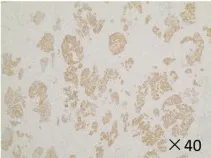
Histopathology and immunohistochemistry of the patient. (B, E), Syn.
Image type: pathology (immunostaining)